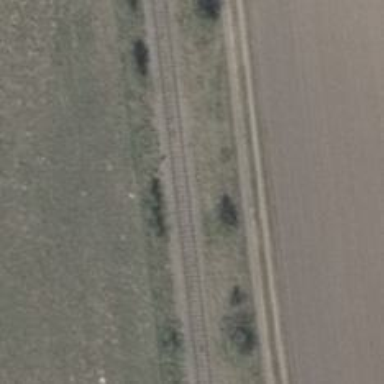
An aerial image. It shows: Railway signal.